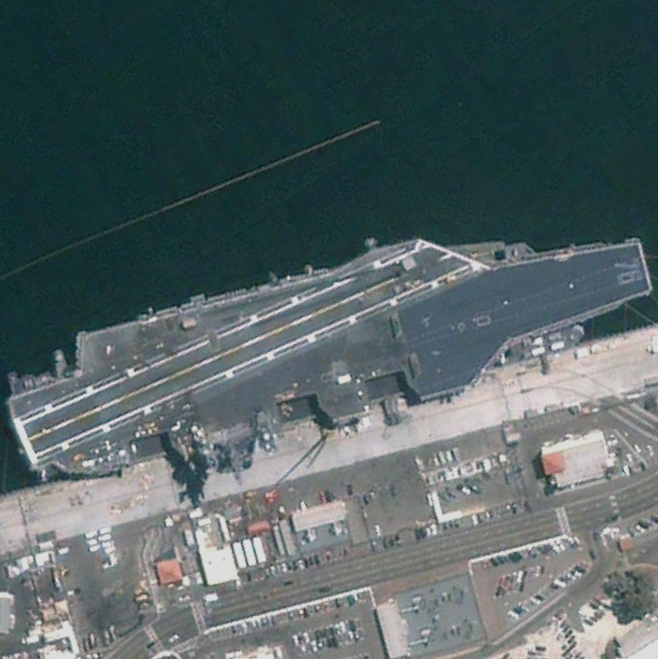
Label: aircraft_carrier